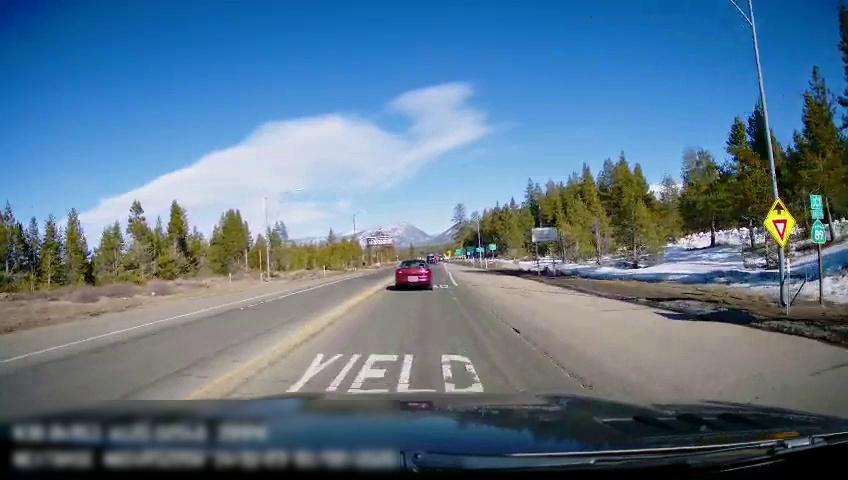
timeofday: Day
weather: Sunny
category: Drivable Space
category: Vehicles | Car
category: Vehicles | SUV
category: Lanes | Current Lane
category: Lanes | Opposite Lane
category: Lanes | Current Lane
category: Lanes | Opposite Lane
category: Lanes | Opposite Lane
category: Traffic | Signs
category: Traffic | Signs
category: Traffic | Signs
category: Traffic | Signs
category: Traffic | Signs
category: Traffic | Signs